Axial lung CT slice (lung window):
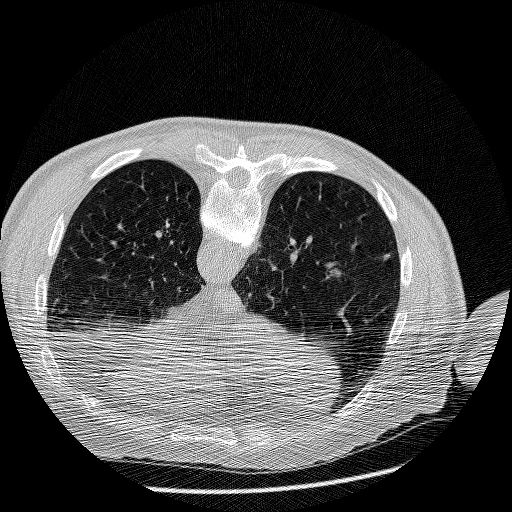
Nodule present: yes
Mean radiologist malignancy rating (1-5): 1.5